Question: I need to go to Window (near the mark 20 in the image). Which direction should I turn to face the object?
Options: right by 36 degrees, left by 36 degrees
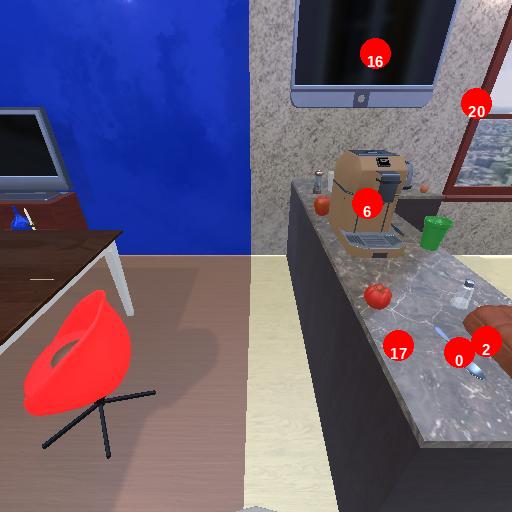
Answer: right by 36 degrees